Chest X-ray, PA view. Patient: 41 years old, sex F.
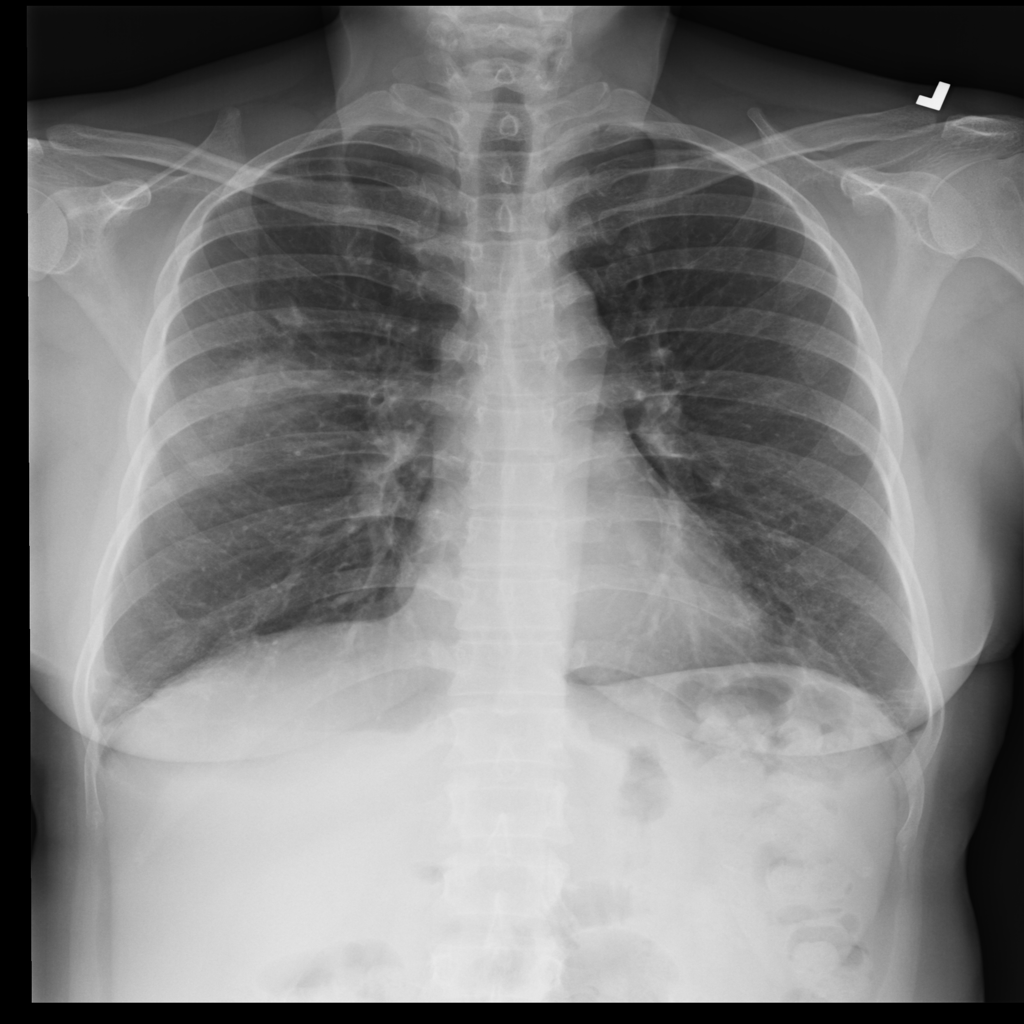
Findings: Atelectasis, Infiltration